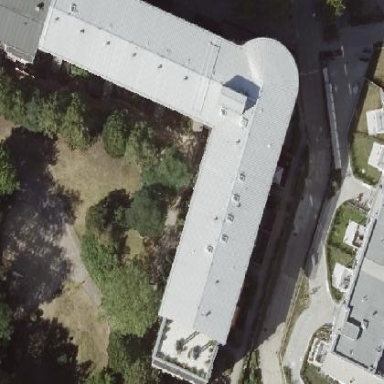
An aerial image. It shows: Flat-roofed apartment building.